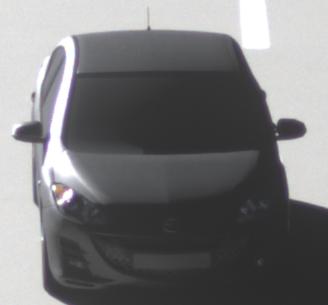
Make: Mazda
Model: 3 1.6
Detailed model: 3 (BL)
Model produced from: 2009/05
Model produced until: 2010/12
Doors: 5
Color: gray
Road condition: dry road
Daytime: morning or afternoon
Contrast: high contrast